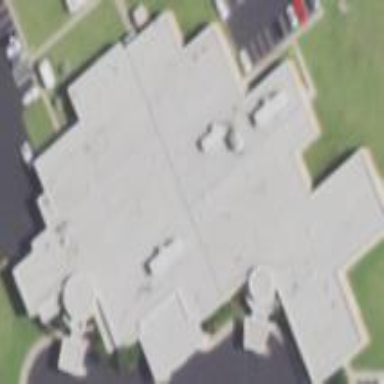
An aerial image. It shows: Hospital building.